Aerial crown-view tile of a tropical tree (Barro Colorado Island, Panama), acquired 20240611:
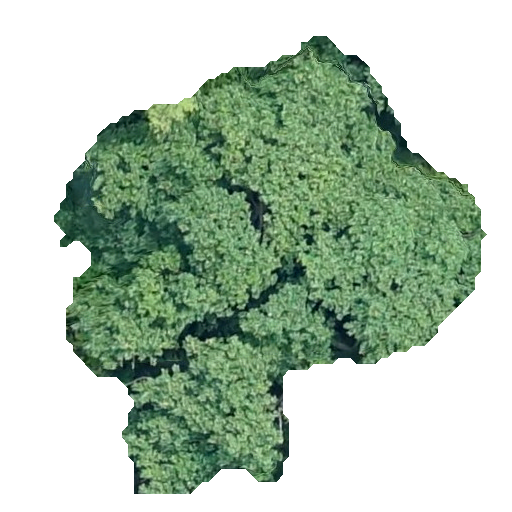
Species: Hieronyma alchorneoides
GBIF accepted scientific name: Hieronyma alchorneoides
Crown area: 189.38 m²